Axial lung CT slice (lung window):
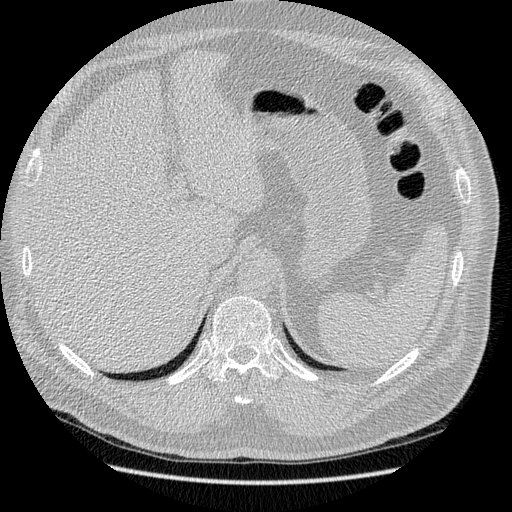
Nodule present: no